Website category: game
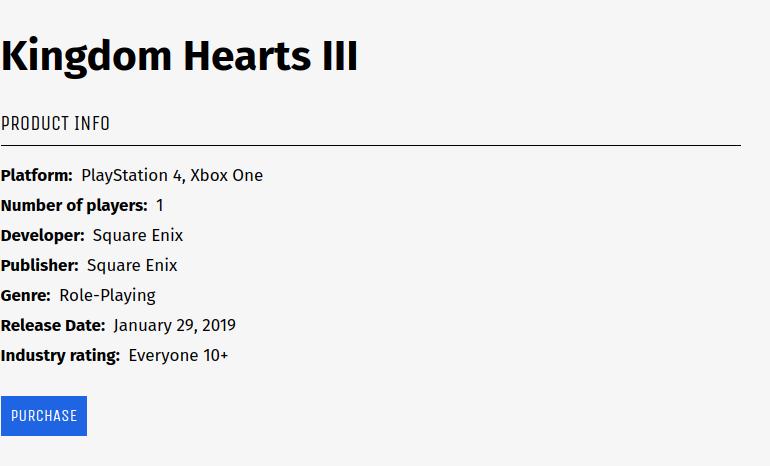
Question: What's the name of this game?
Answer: Kingdom Hearts III

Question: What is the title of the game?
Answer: Kingdom Hearts III

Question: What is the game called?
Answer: Kingdom Hearts III

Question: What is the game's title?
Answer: Kingdom Hearts III

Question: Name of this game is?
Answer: Kingdom Hearts III

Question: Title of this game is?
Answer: Kingdom Hearts III

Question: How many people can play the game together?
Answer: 1

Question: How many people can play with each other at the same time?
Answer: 1

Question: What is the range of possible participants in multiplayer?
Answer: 1

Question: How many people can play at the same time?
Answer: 1

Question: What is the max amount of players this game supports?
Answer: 1

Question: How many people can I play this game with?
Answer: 1

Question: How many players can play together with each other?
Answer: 1

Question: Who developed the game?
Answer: Square Enix

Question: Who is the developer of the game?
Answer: Square Enix

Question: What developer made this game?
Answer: Square Enix

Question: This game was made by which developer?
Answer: Square Enix

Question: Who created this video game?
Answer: Square Enix

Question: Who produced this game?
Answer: Square Enix

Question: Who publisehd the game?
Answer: Square Enix

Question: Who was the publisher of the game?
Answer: Square Enix

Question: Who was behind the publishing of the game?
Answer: Square Enix

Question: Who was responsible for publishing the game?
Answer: Square Enix

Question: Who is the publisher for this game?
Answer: Square Enix

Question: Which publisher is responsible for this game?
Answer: Square Enix

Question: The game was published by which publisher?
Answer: Square Enix

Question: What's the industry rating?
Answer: Everyone 10+

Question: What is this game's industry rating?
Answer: Everyone 10+

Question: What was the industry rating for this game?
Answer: Everyone 10+

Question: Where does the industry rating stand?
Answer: Everyone 10+

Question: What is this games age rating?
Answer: Everyone 10+

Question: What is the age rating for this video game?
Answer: Everyone 10+

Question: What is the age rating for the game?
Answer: Everyone 10+

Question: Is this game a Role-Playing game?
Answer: yes

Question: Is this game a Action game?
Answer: no

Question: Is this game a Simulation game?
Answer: no

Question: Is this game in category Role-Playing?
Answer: yes

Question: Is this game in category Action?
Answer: no

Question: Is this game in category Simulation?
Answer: no

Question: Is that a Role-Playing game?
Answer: yes

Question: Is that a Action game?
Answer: no

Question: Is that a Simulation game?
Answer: no

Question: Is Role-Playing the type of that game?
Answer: yes

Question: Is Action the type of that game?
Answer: no

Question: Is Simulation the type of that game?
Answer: no

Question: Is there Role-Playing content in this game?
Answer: yes

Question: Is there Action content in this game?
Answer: no

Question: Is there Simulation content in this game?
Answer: no

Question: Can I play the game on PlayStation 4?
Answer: yes

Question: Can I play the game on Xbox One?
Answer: yes

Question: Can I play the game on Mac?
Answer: no

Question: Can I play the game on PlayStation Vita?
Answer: no

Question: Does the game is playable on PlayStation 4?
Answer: yes

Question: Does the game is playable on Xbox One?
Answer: yes

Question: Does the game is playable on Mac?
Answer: no

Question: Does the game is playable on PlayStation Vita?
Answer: no

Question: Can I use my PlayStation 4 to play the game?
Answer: yes

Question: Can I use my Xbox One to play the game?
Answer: yes

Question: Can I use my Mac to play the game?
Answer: no

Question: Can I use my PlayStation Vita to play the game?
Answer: no

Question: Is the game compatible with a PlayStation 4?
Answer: yes

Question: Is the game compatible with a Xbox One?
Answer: yes

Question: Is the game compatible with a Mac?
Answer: no

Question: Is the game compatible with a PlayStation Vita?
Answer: no